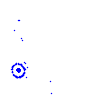
Particle: pion